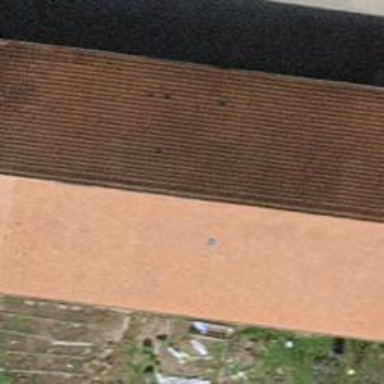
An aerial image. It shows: Gabled roof on farm auxiliary building.